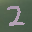
Label: 2